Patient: sex F, age 57
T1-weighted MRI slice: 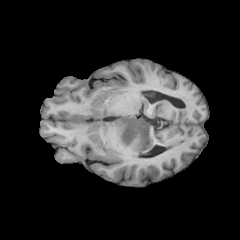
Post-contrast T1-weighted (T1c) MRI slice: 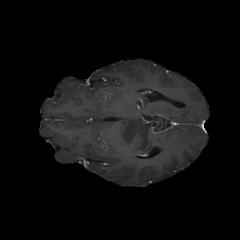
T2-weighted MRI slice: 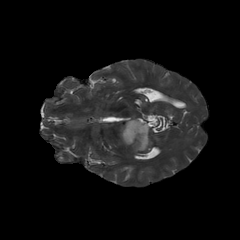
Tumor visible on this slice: yes
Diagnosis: Astrocytoma, IDH-wildtype
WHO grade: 3